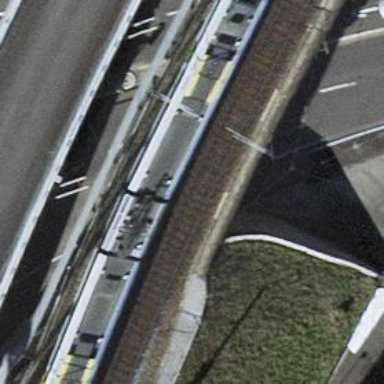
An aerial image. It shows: Single-track railway bridge with electrified contact line.